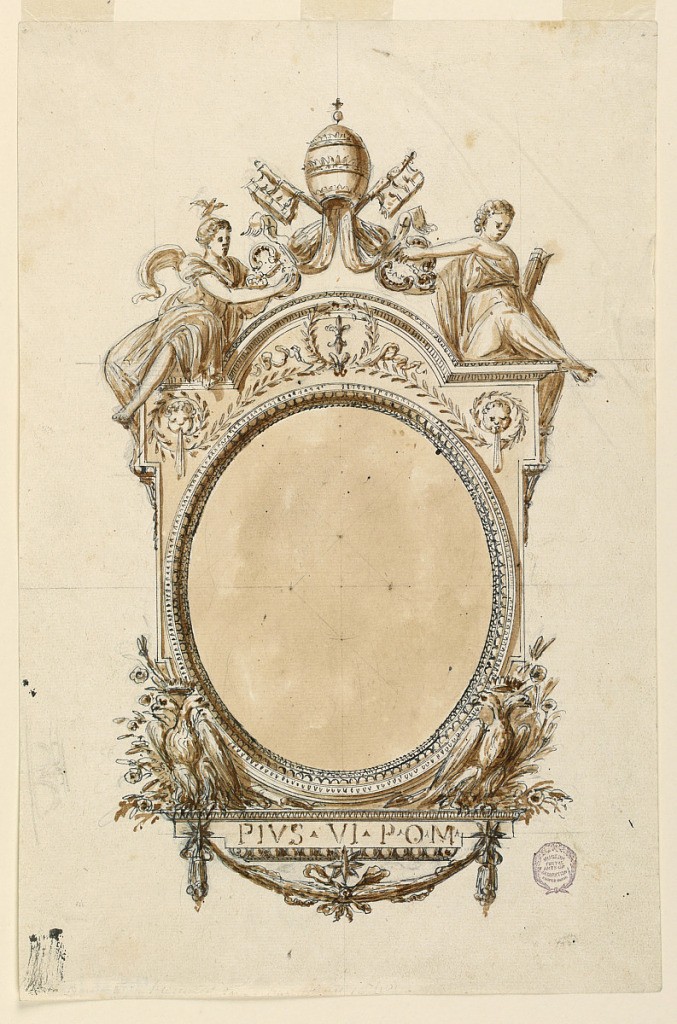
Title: Design for a Frame
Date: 1775–1799
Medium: Black chalk, pen and ink, brush and sepia on paper
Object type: Drawing
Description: Design for a frame for an oval mirror. At top left, two figure with the papal keys. Below, two double-headed eagles. At bottom, a tablet with the text "PIVS VI POM" and a garland.